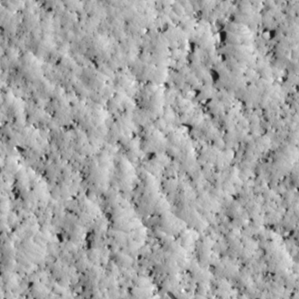
Label: non_frost